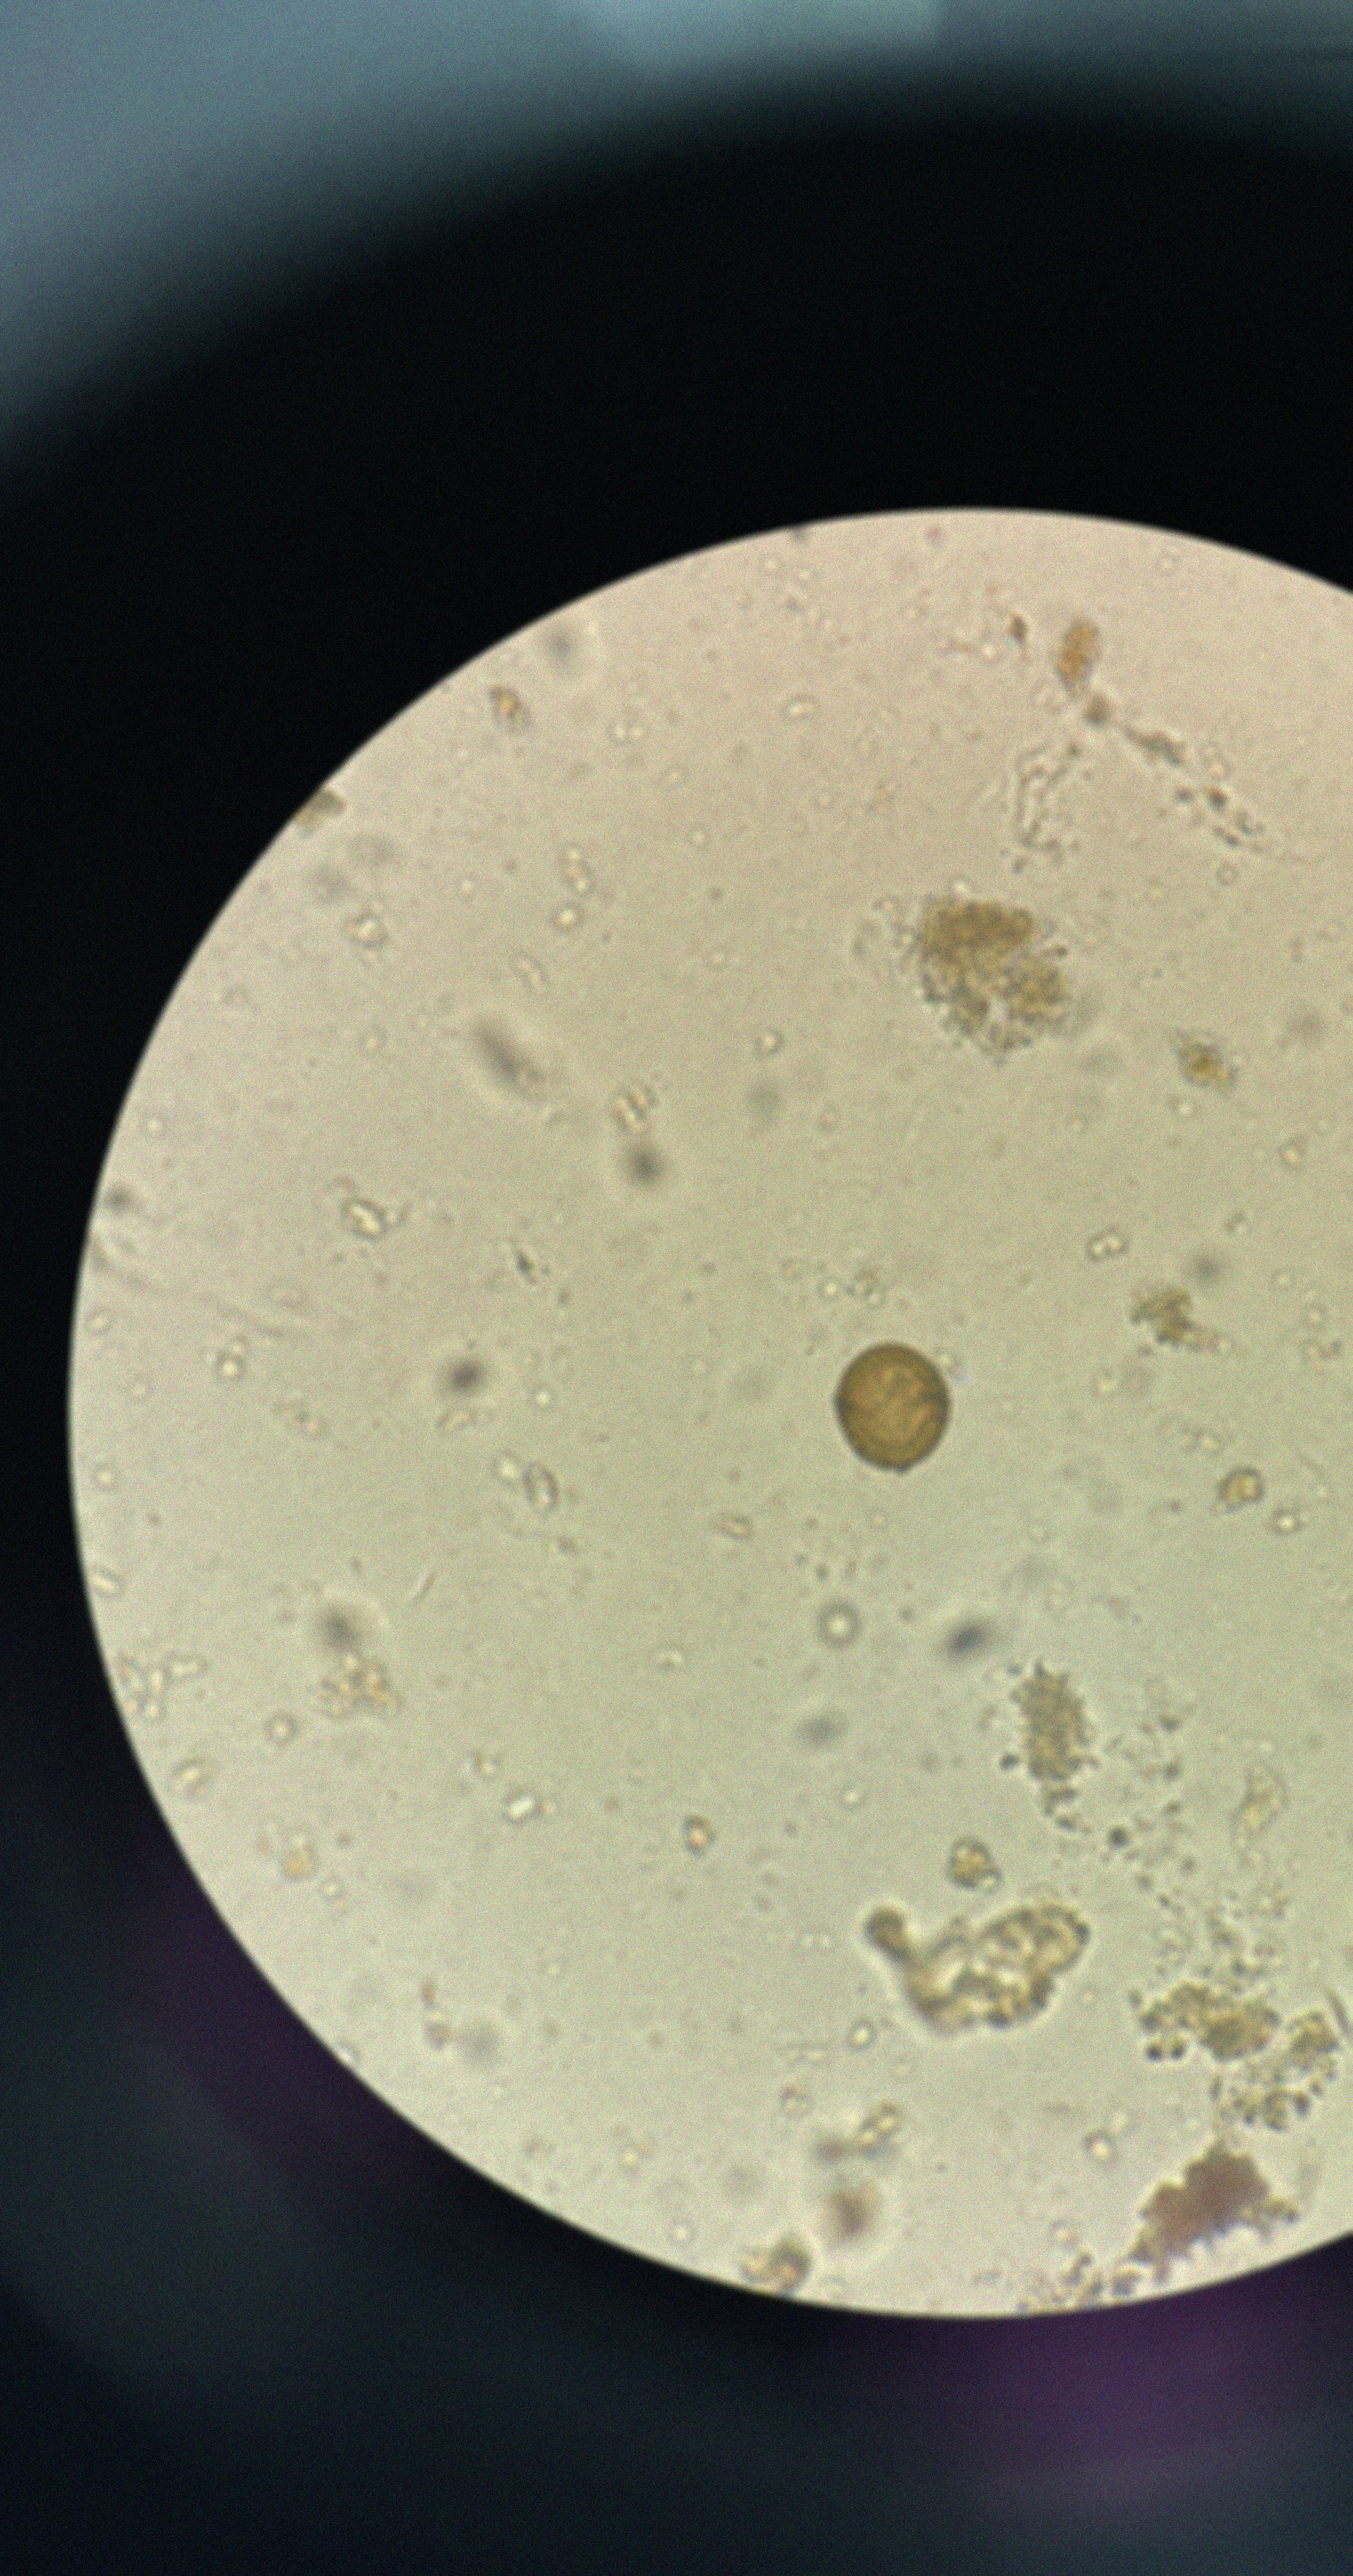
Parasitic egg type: Taenia spp. egg